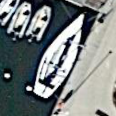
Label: Civil_yacht